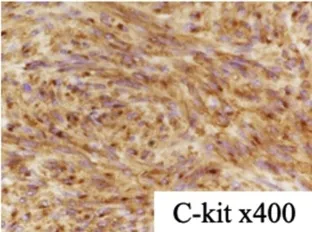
Histopathological examination of the first tumor specimen. Immunostaining with C-kit, CD34 was positive.
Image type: pathology (immunostaining)